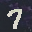
Label: 7